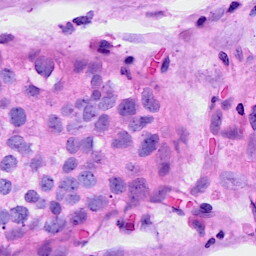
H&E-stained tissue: Breast